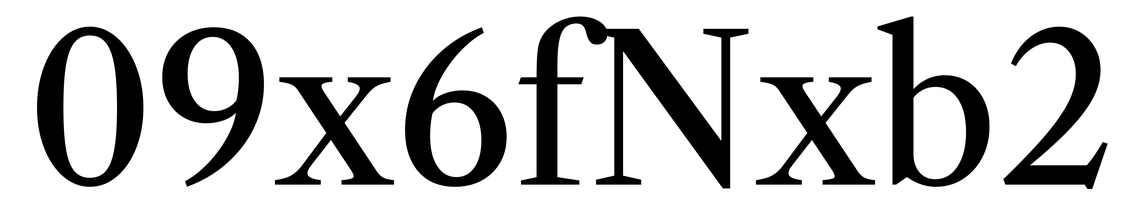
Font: LibreCaslonText_Regular